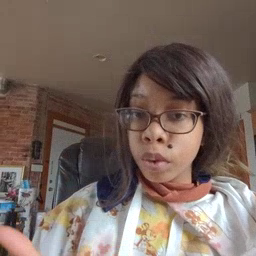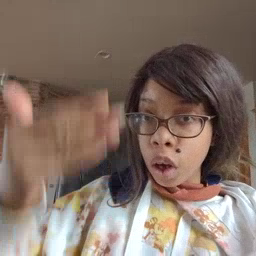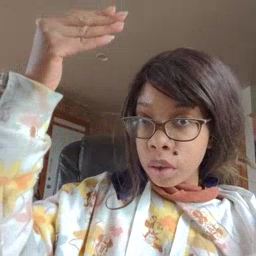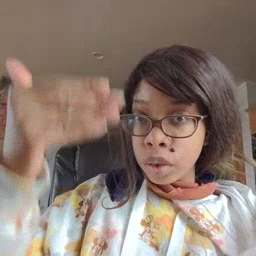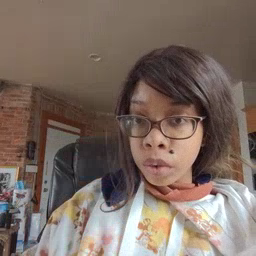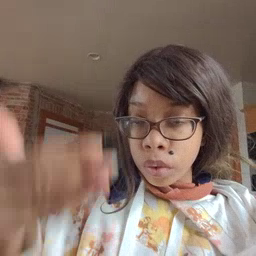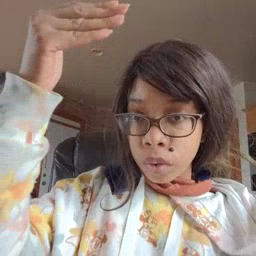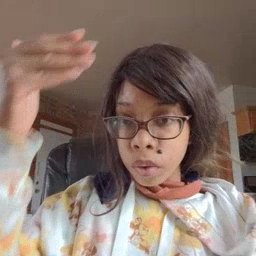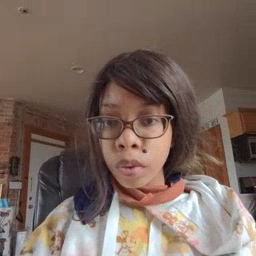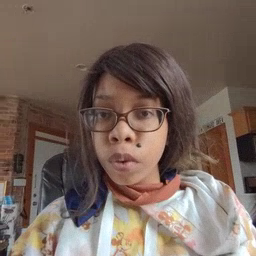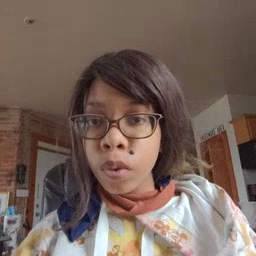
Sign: glasswindow